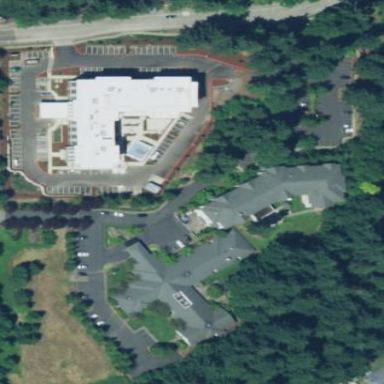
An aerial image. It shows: Nursing home.